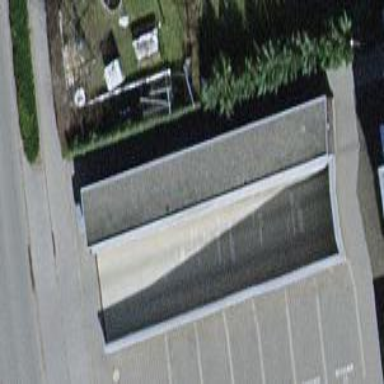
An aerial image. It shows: Garage.